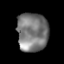
Tissue: lung
Cell type: Others
Senescence score: 0.2332
Nuclear area (px): 1173
Mean DAPI intensity: 122.354